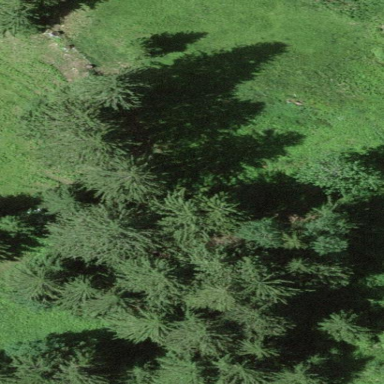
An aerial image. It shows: Forest with mixed types of leaves.